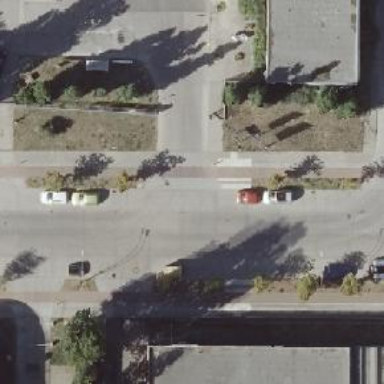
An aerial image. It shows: Uncontrolled road crossing.